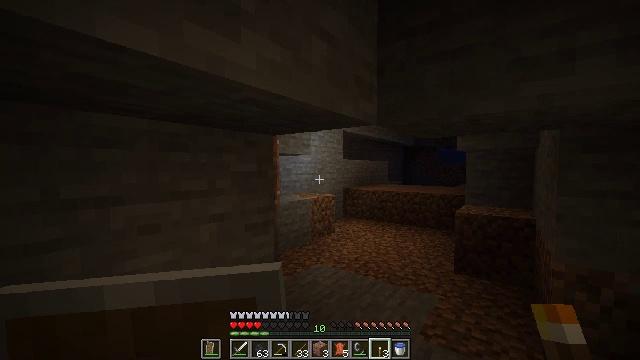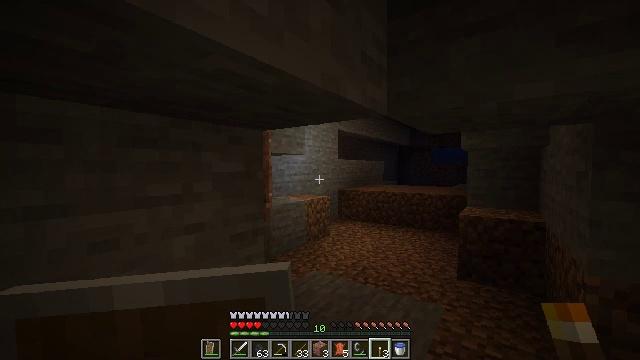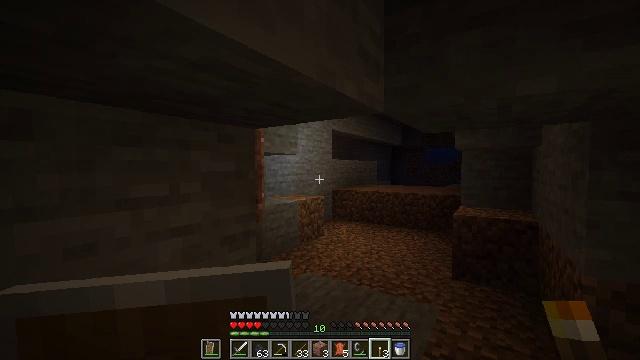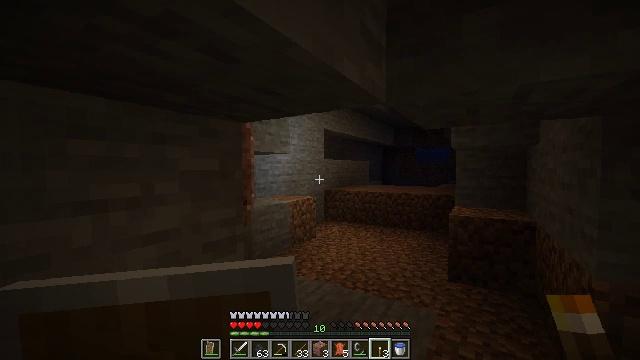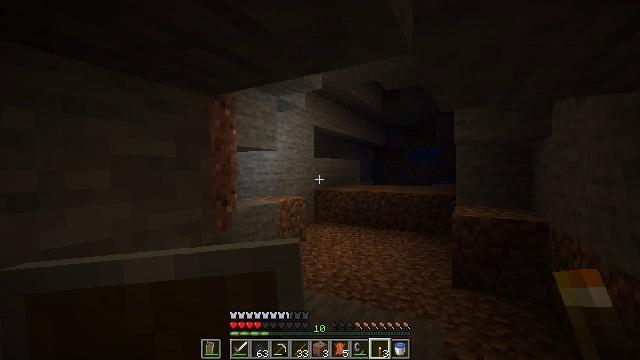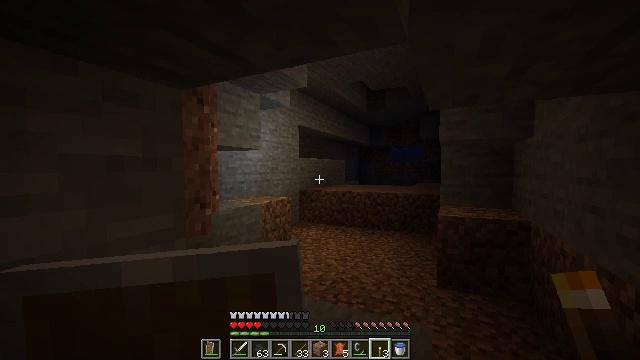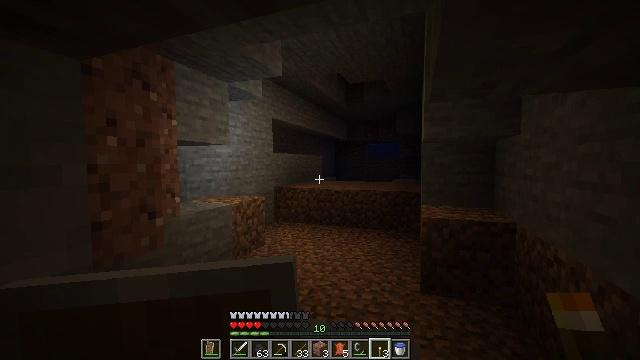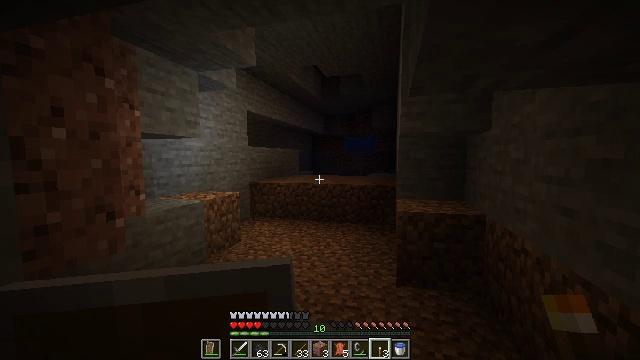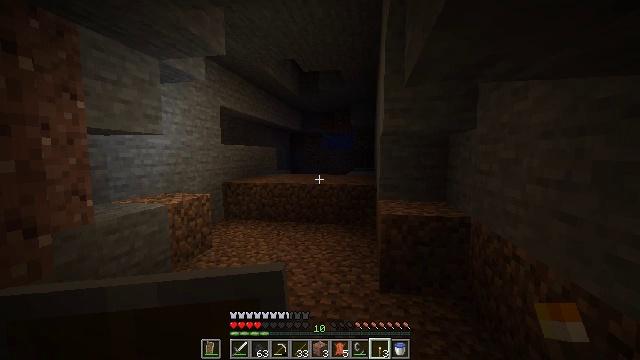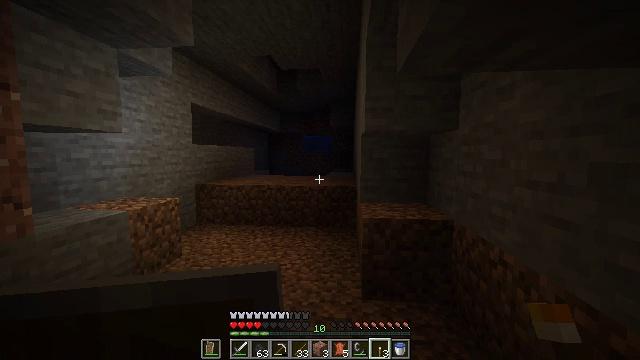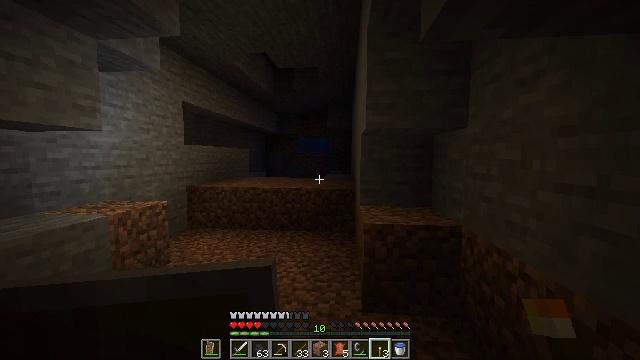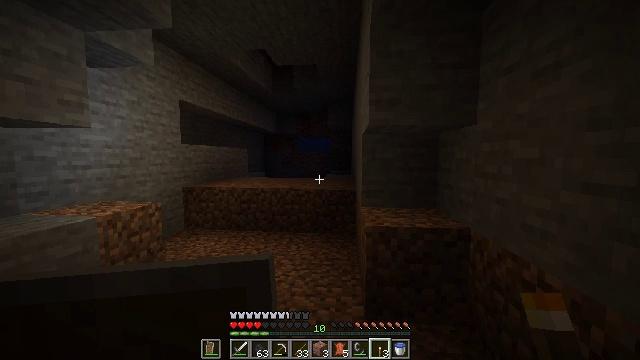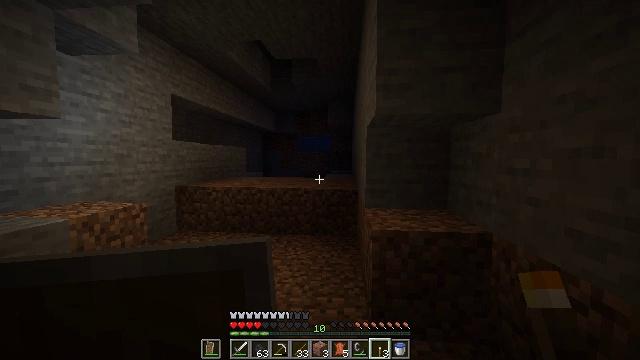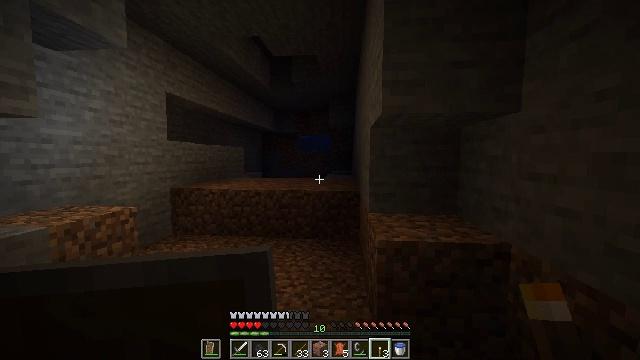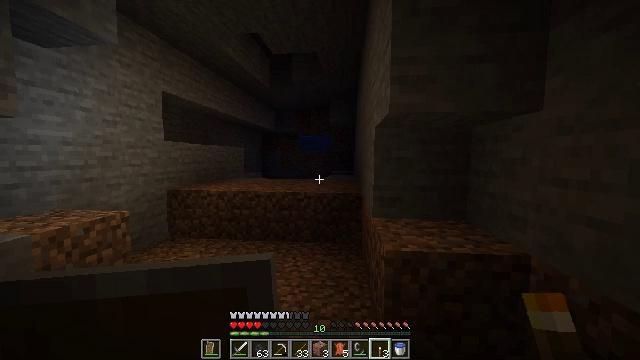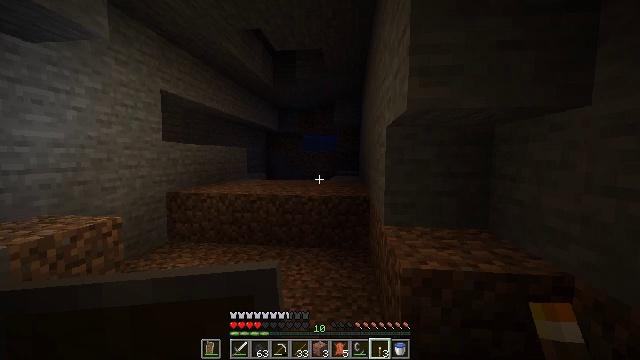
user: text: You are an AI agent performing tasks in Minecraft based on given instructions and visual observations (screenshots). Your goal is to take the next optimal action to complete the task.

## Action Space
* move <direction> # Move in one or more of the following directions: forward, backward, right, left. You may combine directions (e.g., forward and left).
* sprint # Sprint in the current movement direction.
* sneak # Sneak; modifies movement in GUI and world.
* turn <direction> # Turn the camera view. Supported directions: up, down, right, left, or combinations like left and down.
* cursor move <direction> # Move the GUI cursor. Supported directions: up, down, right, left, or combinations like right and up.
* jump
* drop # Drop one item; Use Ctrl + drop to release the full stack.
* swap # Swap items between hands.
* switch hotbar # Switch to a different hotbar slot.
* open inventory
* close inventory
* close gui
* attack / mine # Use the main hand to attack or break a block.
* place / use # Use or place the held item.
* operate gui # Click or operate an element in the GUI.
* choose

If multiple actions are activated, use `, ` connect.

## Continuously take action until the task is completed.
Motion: motion action
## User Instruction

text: Remove a cornflower from the inventory.
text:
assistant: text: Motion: move forward, turn right
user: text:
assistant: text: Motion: move forward, turn right
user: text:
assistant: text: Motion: move forward, turn right
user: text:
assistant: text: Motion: move forward, turn right
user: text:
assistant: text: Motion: move forward, turn right
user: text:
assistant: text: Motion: move forward, turn right and down
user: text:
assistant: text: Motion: move forward, turn right and down
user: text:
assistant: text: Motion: move forward, turn right
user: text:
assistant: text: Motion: move forward, turn right
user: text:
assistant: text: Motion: move forward
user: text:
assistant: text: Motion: move forward
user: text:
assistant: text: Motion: move forward
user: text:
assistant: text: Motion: move forward
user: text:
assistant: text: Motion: move forward
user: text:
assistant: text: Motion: move forward
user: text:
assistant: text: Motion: move forward, turn left
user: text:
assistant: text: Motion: move forward, turn left
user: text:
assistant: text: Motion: move forward, turn left
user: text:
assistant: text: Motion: move forward
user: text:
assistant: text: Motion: move forward
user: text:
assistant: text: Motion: move forward
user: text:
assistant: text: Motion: move forward
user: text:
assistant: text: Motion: move forward
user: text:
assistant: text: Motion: move forward
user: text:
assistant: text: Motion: move forward
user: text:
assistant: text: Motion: move forward, turn right
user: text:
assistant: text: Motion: move forward, turn right
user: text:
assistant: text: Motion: move forward, turn right
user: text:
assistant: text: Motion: move forward, turn right
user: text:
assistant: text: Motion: move forward, turn right